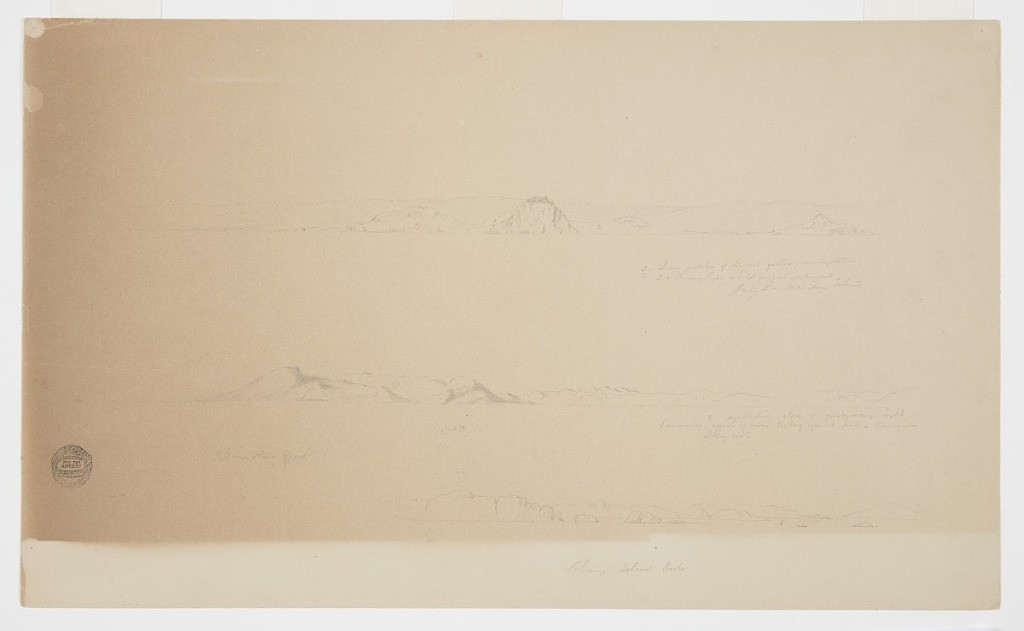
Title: Fogo Island, Brimstone Head, and Change Island Rocks, Canada
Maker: Frederic Edwin Church, American, 1826–1900
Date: July 2, 1859
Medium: Graphite on light brown paper
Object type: Drawing
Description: Landscape sketches showing three views of Fogo Island, Brimstone Head, and Change Island Rocks along the northern coast of Newfoundland island in Canada, organized into three rows. The upper row depicts the coast of Fogo Island with a large, rugged prominence at center and another island at right backdropped by dark, distant mountains. The middle row shows the rocky, rolling terrain of Brimstone Head with the mountainous coast of the mainland in the distance. At lower right, the lowest row includes a view of the rough, semi-submerged rocks near the shore of Change Island, with other jagged hills and mountains visible in the distance.